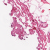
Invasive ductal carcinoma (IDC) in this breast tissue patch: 0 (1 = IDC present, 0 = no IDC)